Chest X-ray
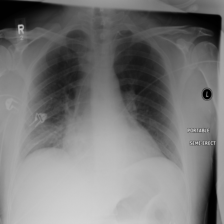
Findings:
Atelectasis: negative
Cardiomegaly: negative
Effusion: negative
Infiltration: positive
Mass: negative
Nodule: negative
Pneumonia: negative
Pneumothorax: negative
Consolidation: negative
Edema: negative
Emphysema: negative
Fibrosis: negative
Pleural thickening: negative
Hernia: negative